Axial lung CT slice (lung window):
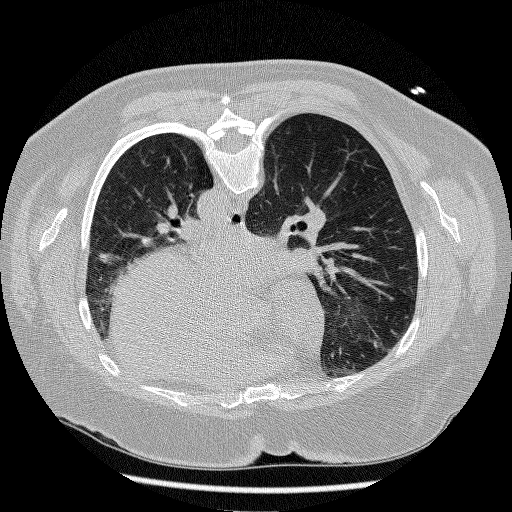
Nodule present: yes
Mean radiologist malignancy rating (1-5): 4